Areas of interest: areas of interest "Industrial Park"
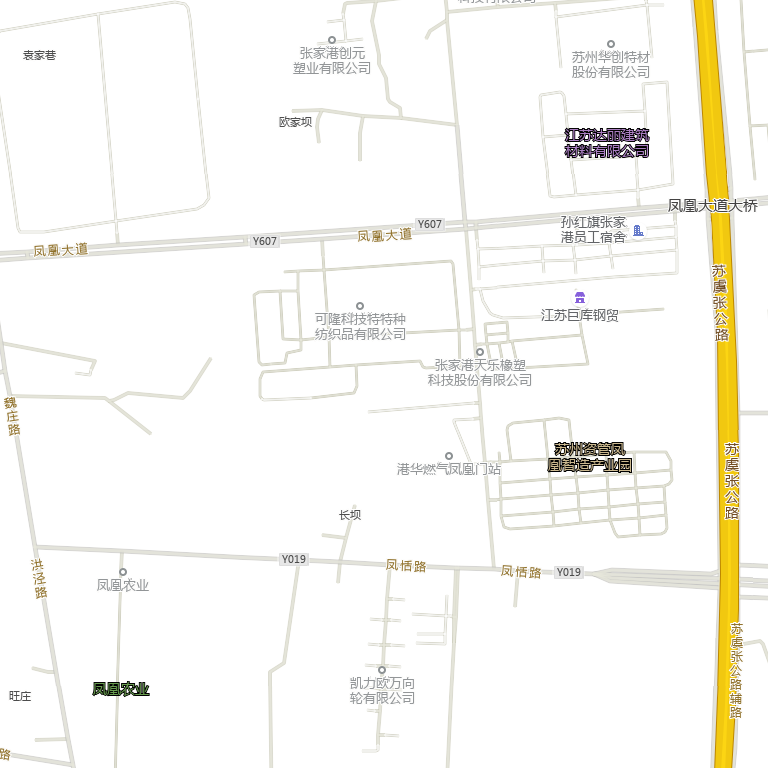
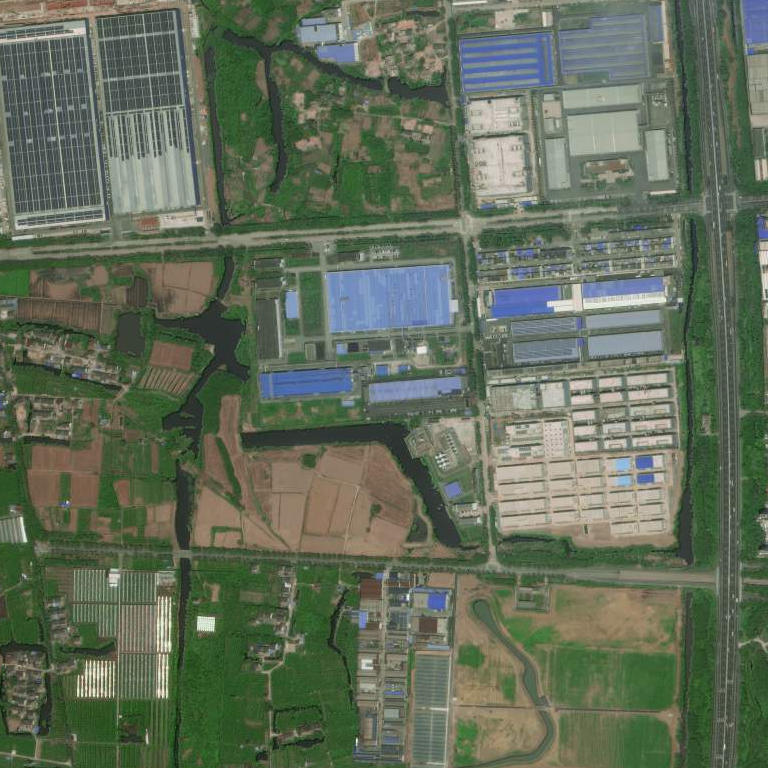